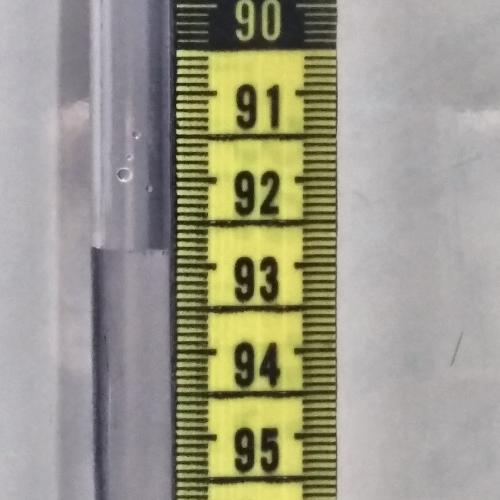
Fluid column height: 92.8 cm